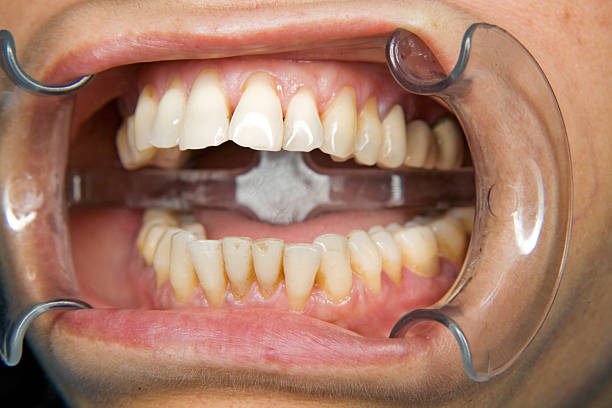
Condition: Calculus